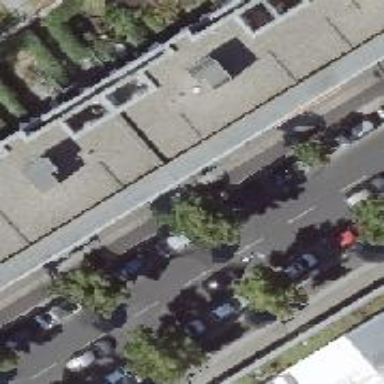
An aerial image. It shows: Tertiary road with asphalt surface. There are sidewalks on both sides and separate cycle track.